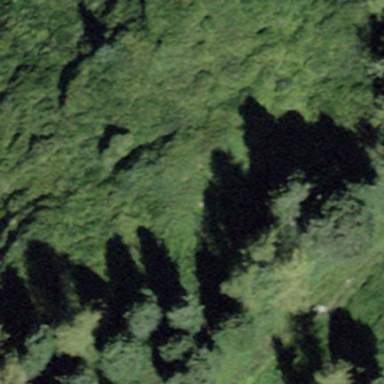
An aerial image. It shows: Mixed woodland with various types of leaves.